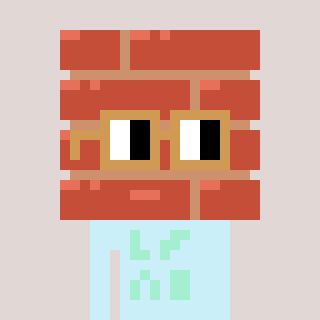
a pixel art character with square brown glasses, a wall-shaped head and a cold-colored body on a warm background